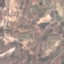
Label: PermanentCrop